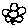
Label: flower